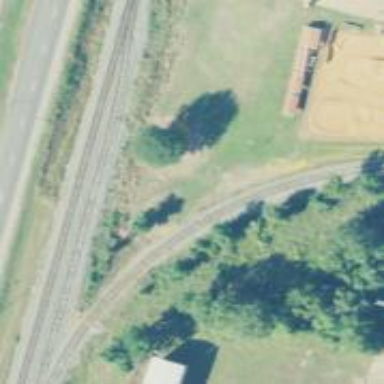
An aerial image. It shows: Railway spur service.